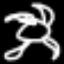
Label: frog